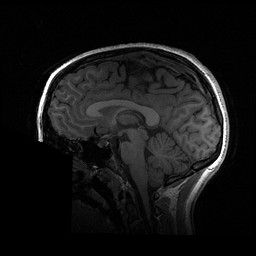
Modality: T1w
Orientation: axial